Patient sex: F
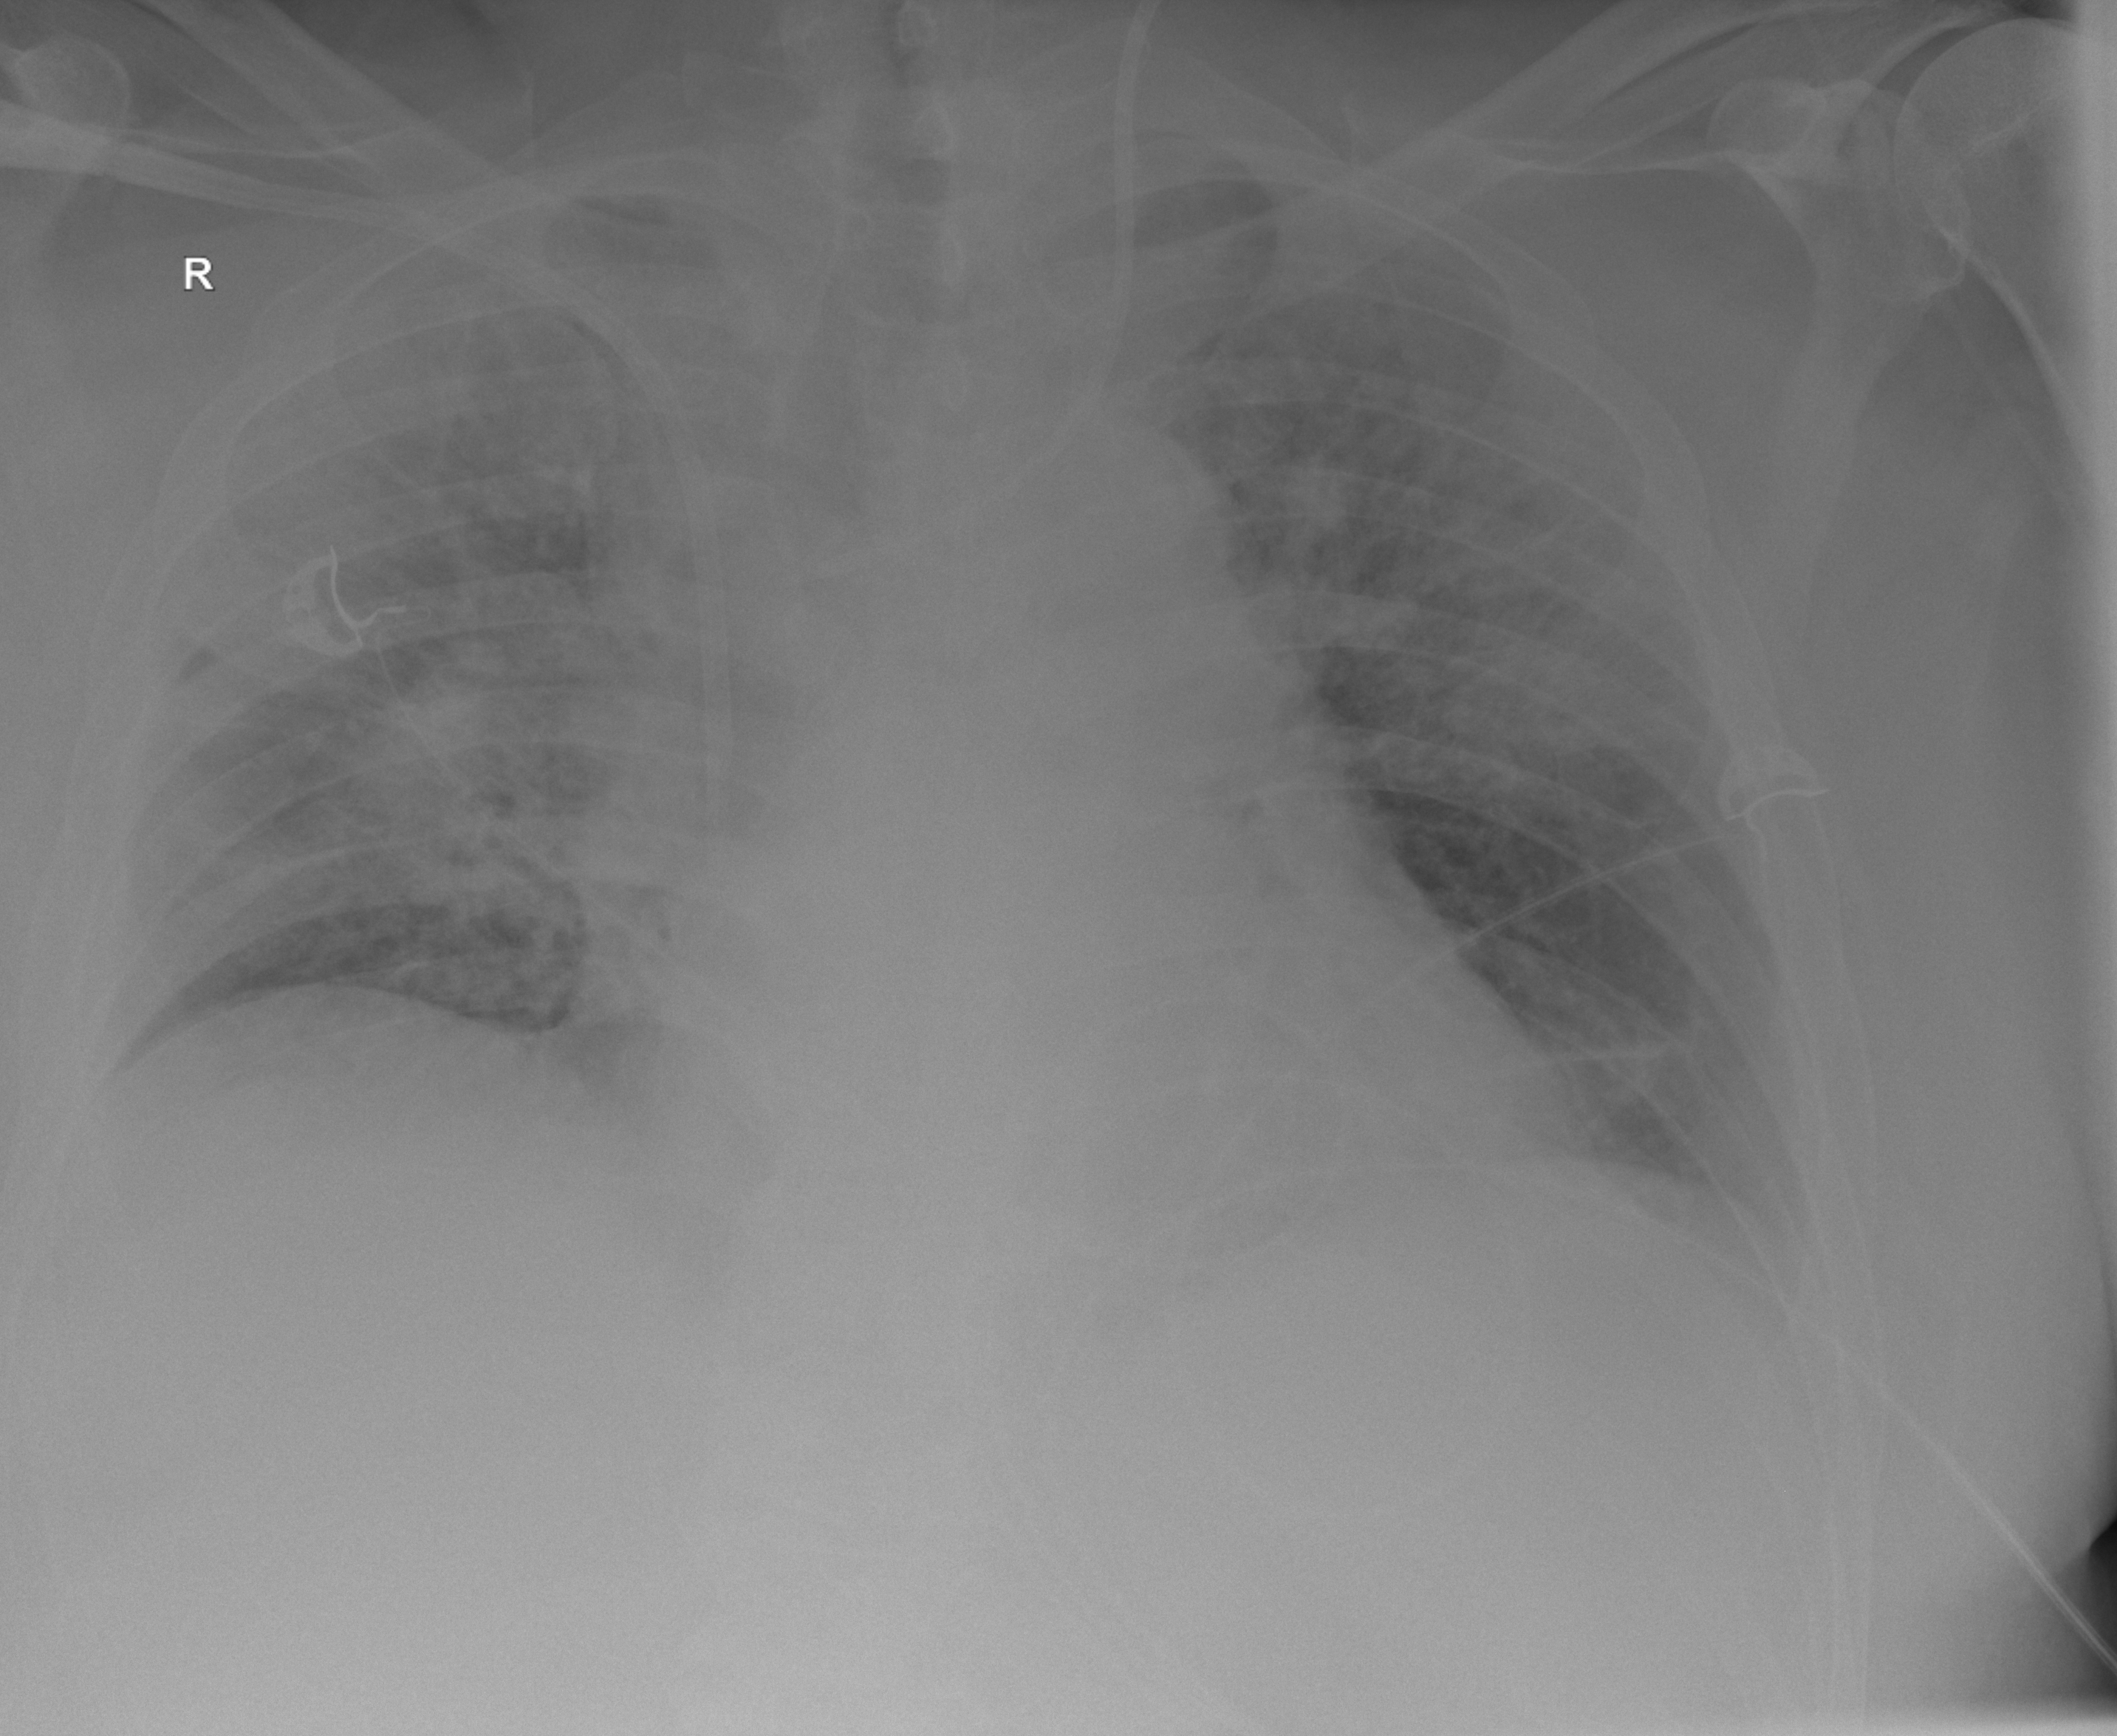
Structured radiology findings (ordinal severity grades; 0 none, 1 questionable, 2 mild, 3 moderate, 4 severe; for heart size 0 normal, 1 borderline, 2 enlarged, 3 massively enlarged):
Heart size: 2
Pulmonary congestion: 2
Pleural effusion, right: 2
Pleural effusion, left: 2
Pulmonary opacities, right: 2
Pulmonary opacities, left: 2
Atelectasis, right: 2
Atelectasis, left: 2